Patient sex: M
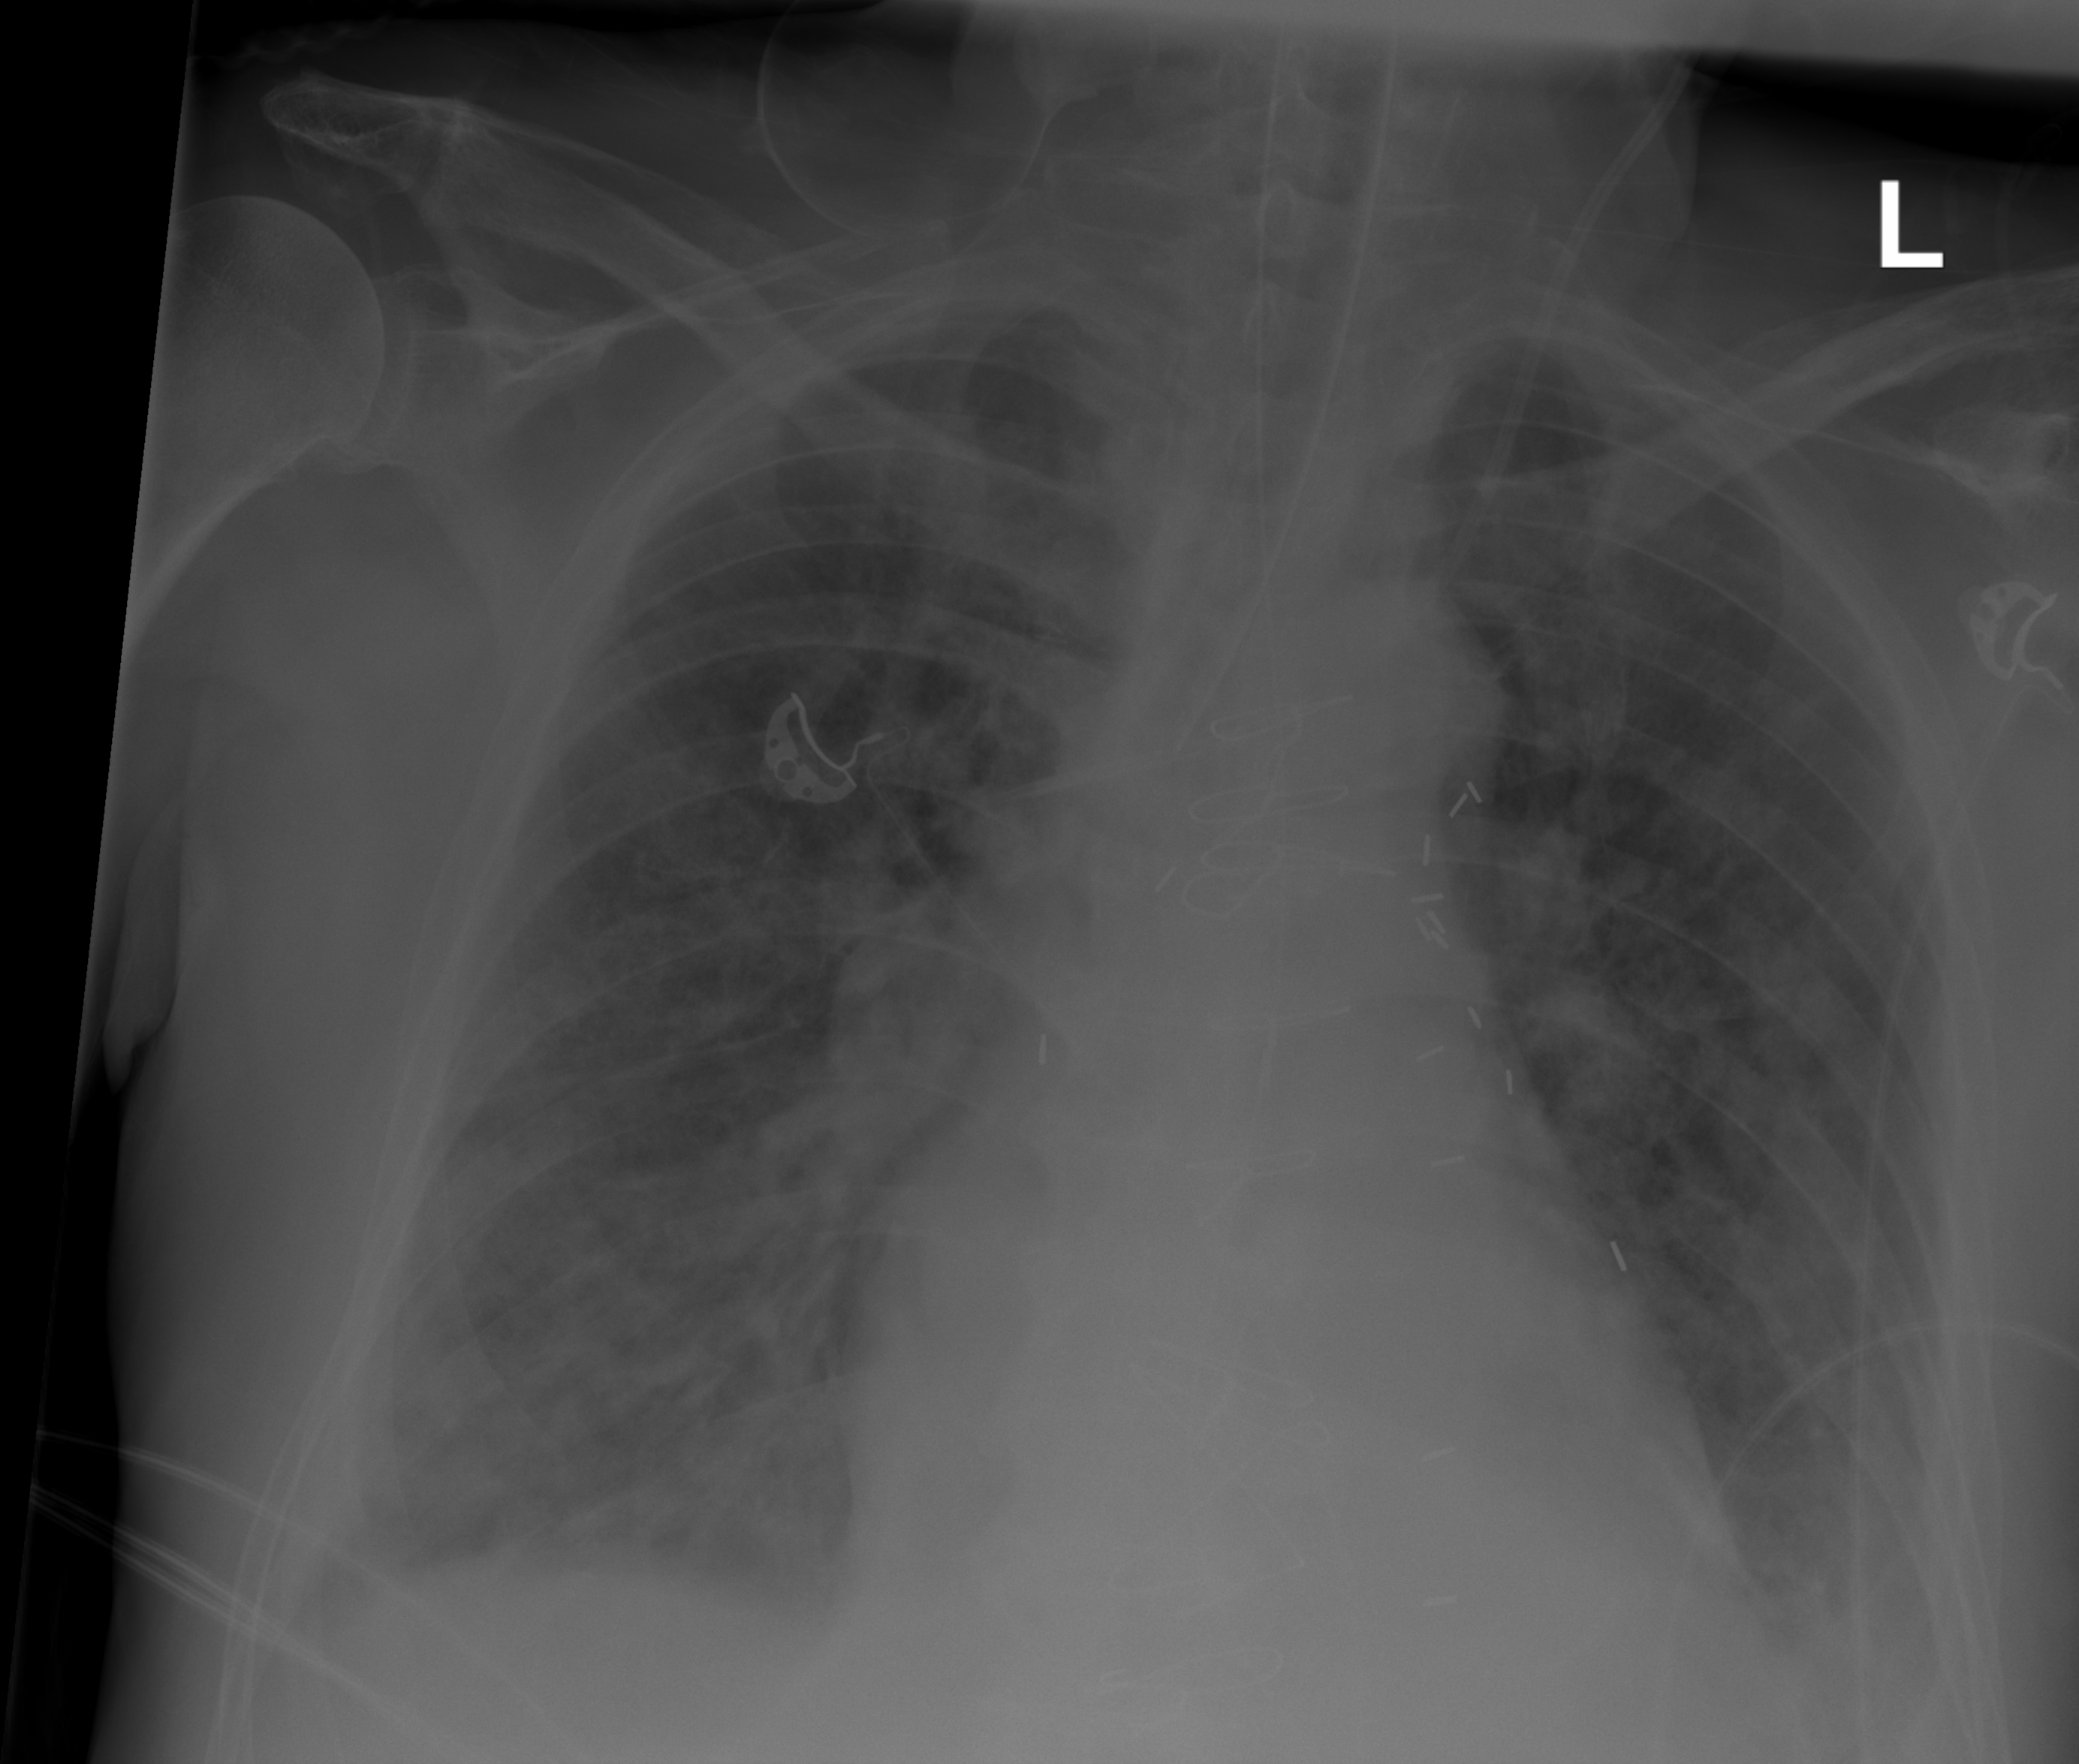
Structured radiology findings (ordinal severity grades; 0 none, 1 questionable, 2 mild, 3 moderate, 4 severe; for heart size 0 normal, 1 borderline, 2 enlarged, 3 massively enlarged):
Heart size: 0
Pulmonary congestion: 0
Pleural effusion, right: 2
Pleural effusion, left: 2
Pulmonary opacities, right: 3
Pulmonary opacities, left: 3
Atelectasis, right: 3
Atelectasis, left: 3